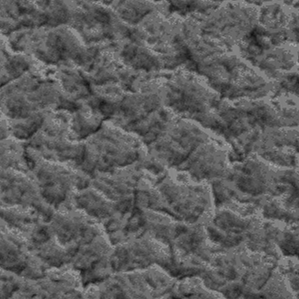
Label: frost